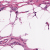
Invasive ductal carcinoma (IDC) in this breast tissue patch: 1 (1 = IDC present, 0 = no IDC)